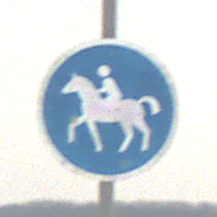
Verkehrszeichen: Reitweg
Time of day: MorningAfternoon
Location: Outdoor (Nature)
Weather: Overcast
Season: Winter
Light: Natural